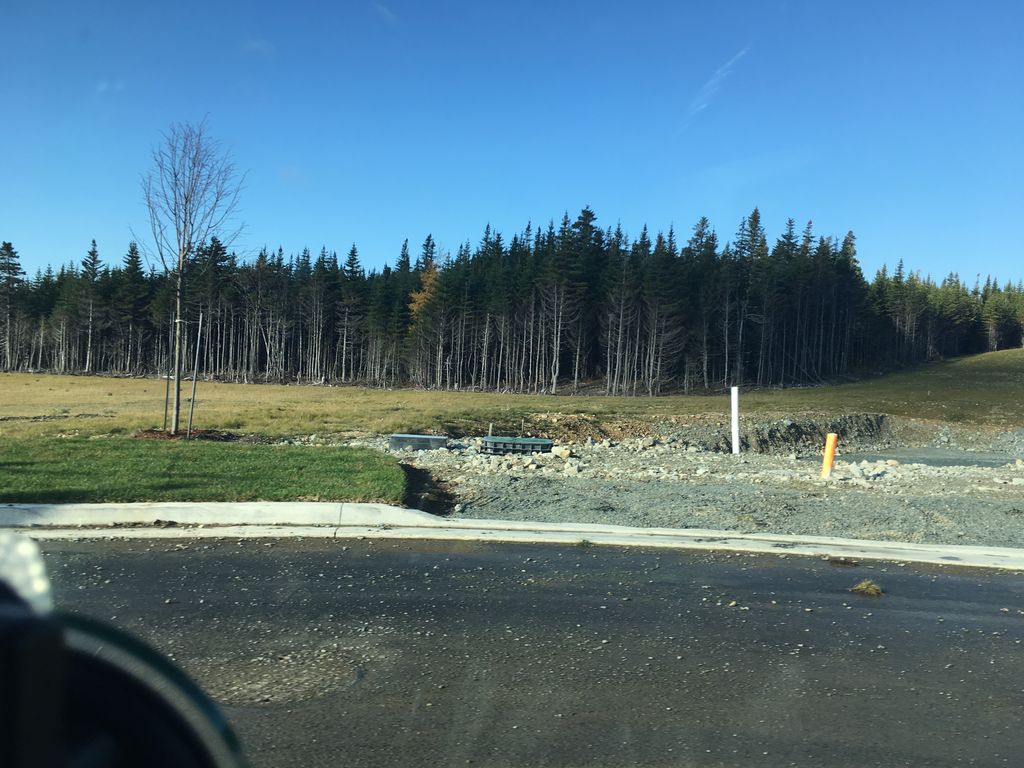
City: st_johns